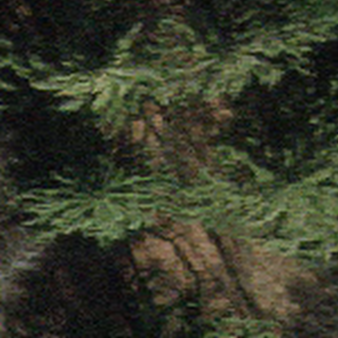
Label: other